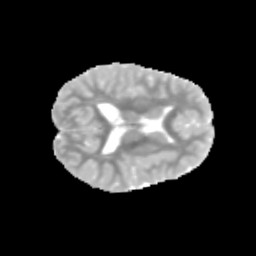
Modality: MD
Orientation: axial
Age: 9
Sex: male
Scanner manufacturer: siemens
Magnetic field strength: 3 T
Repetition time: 3.8 s
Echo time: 0.07 s